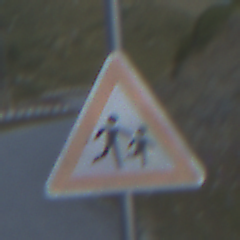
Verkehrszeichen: KinderLinks
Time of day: SunriseSunset
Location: Outdoor (RoadRail)
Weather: Clear
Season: NotSpecified
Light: Natural